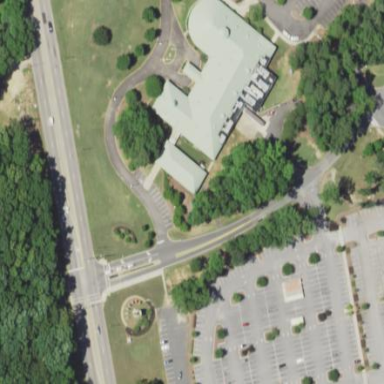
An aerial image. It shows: College building.